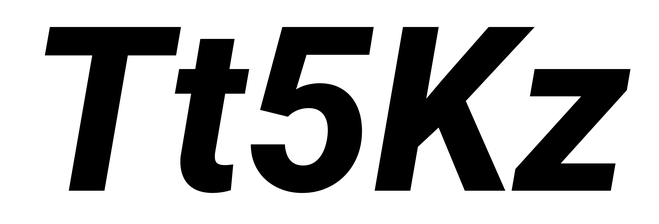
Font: Roboto-Italic_ExtraBold_Italic